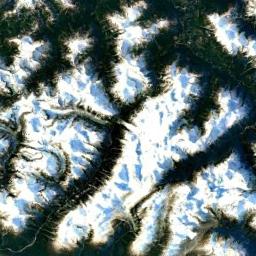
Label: snowberg